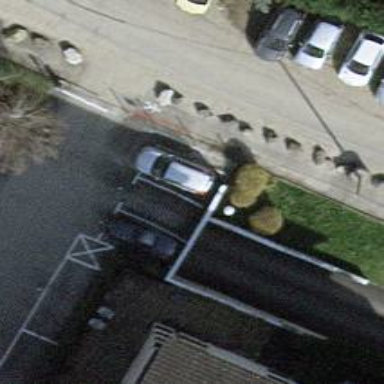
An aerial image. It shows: Parking entrance.